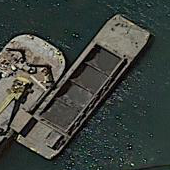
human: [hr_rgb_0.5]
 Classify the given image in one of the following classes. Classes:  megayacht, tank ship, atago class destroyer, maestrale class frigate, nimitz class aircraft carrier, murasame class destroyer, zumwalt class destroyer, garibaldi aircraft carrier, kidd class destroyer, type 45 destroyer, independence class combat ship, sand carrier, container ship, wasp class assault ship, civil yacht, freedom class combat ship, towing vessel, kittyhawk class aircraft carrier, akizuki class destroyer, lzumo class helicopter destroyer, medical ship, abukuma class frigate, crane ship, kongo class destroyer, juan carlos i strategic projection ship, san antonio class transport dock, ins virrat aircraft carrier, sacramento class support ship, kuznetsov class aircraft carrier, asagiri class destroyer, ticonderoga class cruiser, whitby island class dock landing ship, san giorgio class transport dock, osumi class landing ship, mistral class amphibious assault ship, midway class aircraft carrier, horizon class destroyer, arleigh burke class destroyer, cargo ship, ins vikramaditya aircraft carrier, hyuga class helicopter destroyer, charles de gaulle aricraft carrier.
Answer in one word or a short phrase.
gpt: Sand carrier